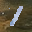
Label: 1